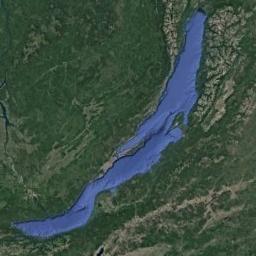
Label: lake